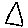
Label: triangle